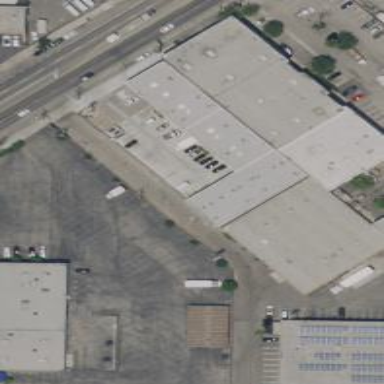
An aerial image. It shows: Warehouse building.